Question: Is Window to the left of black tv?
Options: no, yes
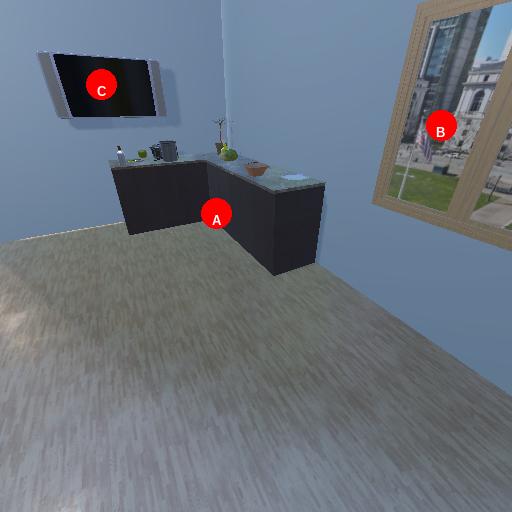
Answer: no